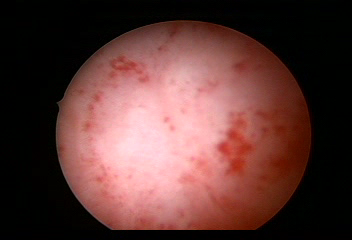
Modality: WLC
Class: Normal mucosa
Bladder cancer association: No